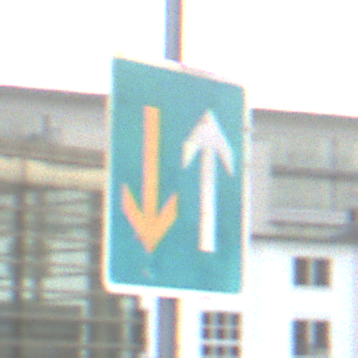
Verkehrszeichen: VorrangVorGegenverkehr
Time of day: SunriseSunset
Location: Outdoor (Urban)
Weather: PartlyCloudy
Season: NotSpecified
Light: Natural